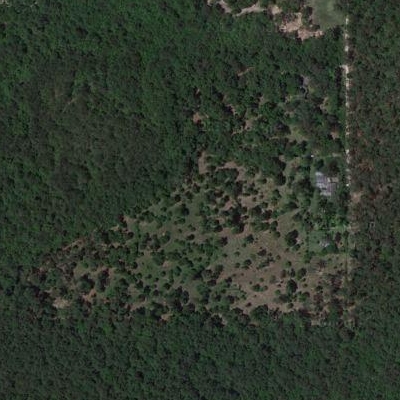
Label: eForest